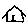
Label: house